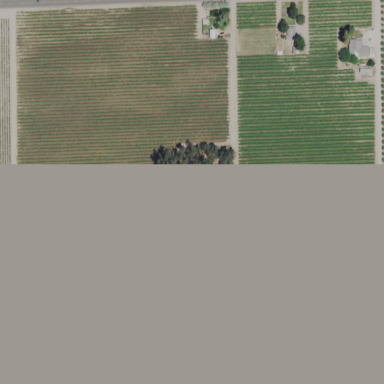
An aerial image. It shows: Beautiful vineyard in the countryside.